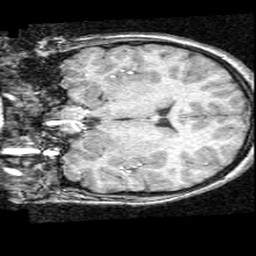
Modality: T1w
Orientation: coronal
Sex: male
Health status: ill
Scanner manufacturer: ge
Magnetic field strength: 1.5 T
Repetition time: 21 s
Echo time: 0.008 s